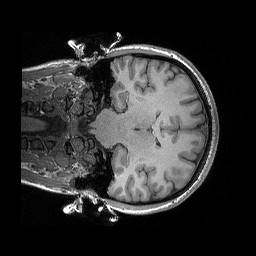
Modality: T1w
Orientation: coronal
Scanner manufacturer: siemens
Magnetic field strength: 3 T
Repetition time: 2.3 s
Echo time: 0.00298 s